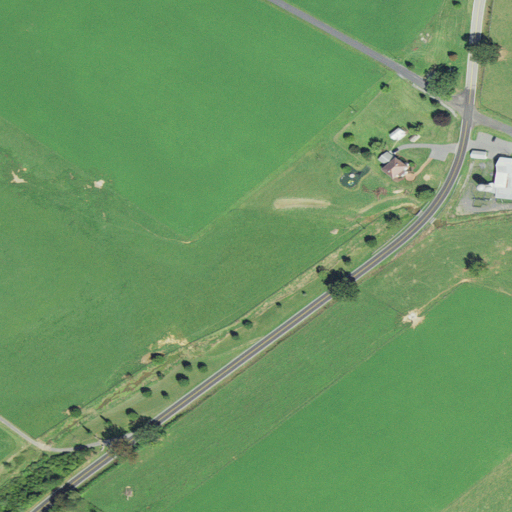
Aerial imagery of valley in Virginia named Possum Hollow containing pasture, cultivated crops, open development, low intensity development, high intensity development, and medium intensity development